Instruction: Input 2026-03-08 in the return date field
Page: home
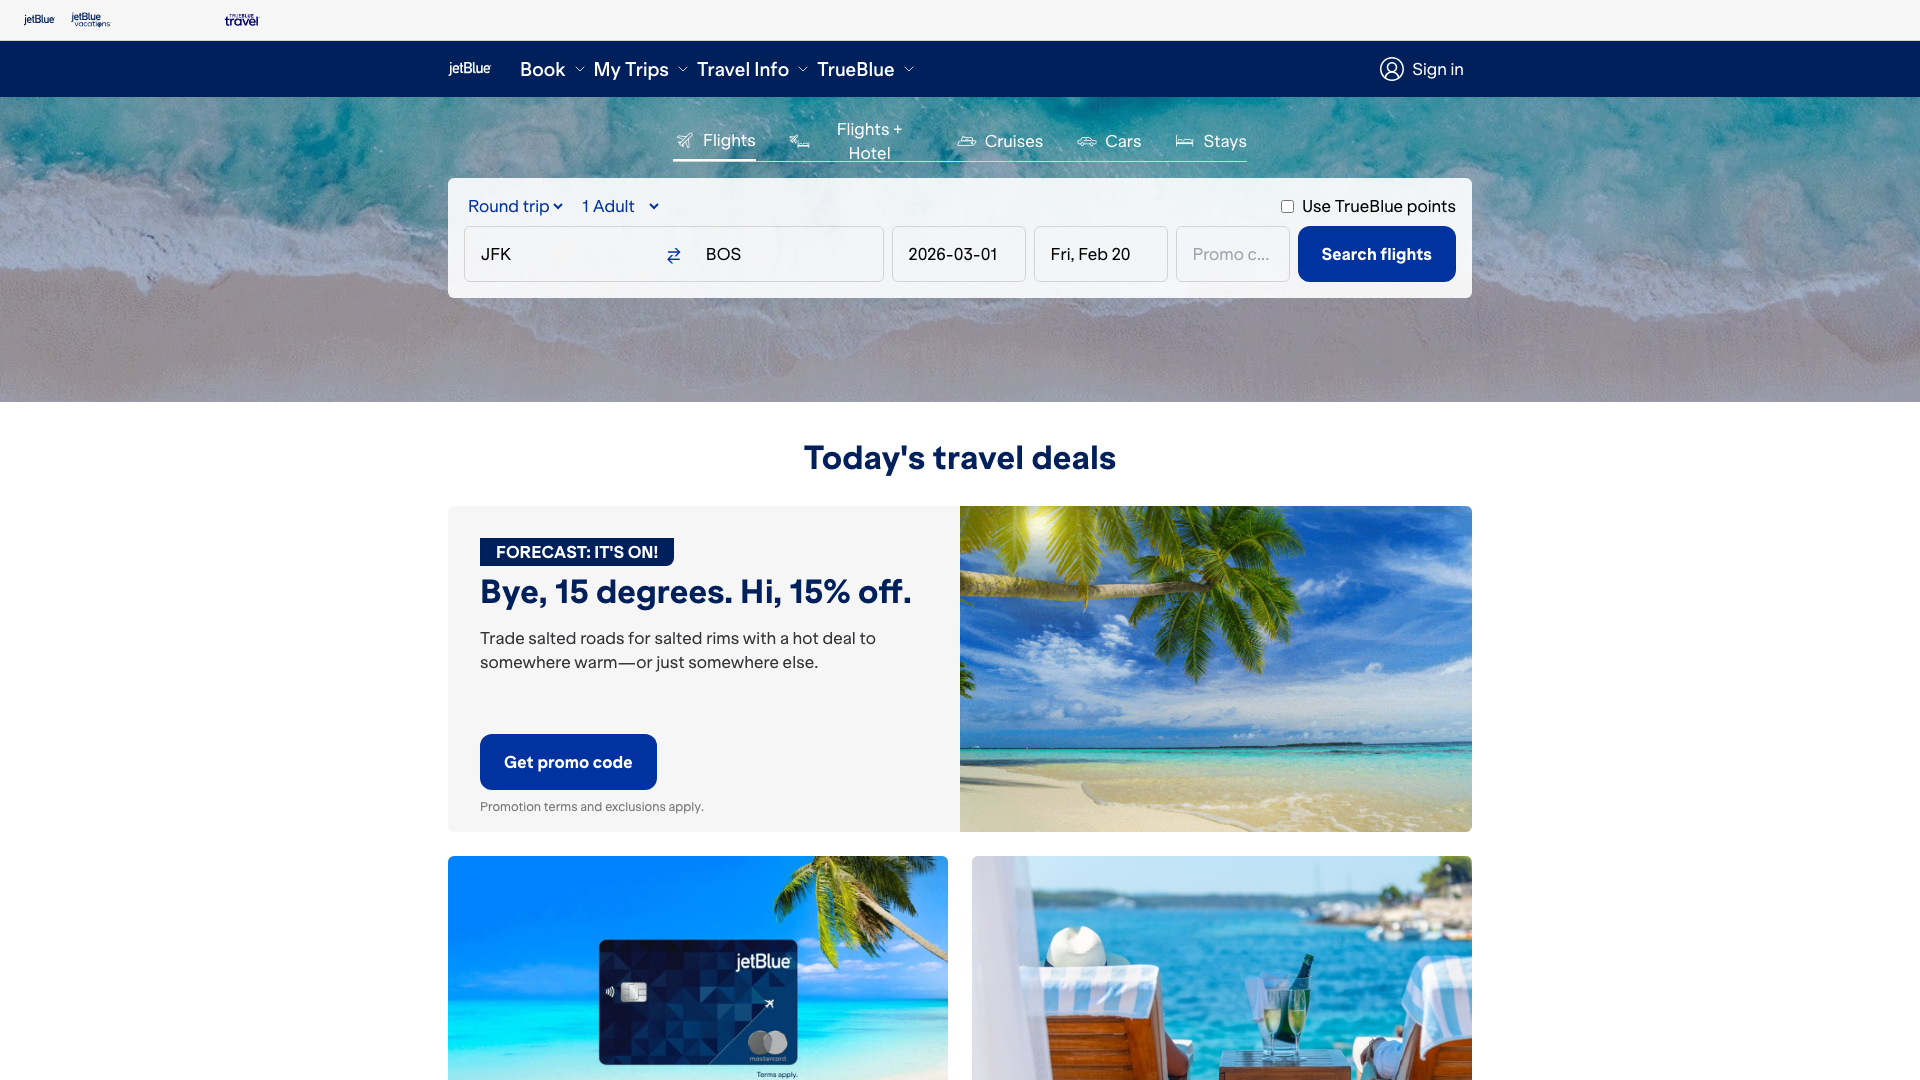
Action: type